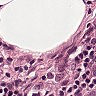
Metastatic tissue present: no